Question: My SWT ComboBoxCellEditor has an extra line at the bottom.
Is there any way to get rid of it? It's there no matter how many elements I have.
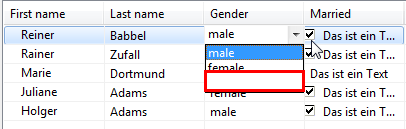
Answer: The 'ComboBoxCellEditor' uses a 'CCombo' widget for editing. With 'CCombo#setVisibleItemCount()' the number of visible items can be controlled.
Depending on when you know how many items should be visble you can the combo box. For example through overriding 'createControl'
'''
ComboBoxCellEditor editor = new ComboBoxCellEditor() {
@Override
protected Control createControl( Composite parent ) {
CCombo combo = ( CCombo )super.createControl( parent );
combo.setVisibleItemCount( 2 );
return combo;
}
};
'''